Question: Below is the snapshot of what I have got as a query from sqlite db.
After googling and reading a number of question around, I have come to know that to retrieve maximum datetime using aggregate functions like 'max()' is not possible as sqlite doesn't support much datatypes but treats datatype as 'text'.
So, I have brought this data in a 'List' or at 'java' level. So how could I now get the maximum datetime from this list.
> Is there any direct construct for this format in java. Or do we have something at sqlite level that I coudn't find.

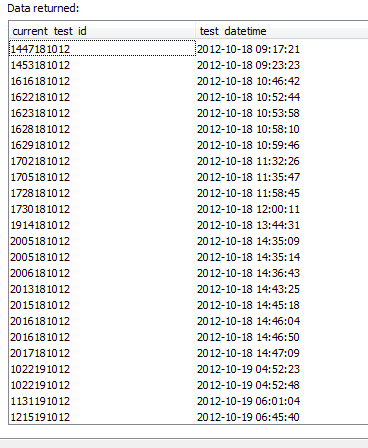
Answer: texts can be compared, sorted and ordered in SQLite.
Your format appears to be YYYY-MM-dd hh:mm:ss. Lucky for you, ordering this format result in ordering by date.
just
'''
select current_test_id from someTable order by test_datetime desc limit 1
'''
or
'''
select current_test_id, max(test_datetime) from someTable
'''
(or something, not entirely sure for the second one)